Interaction volume radius: 5 \u00c5
Interaction volume height: 10 \u00c5
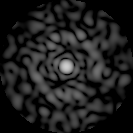
Disorder parameter: 0.8488